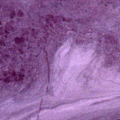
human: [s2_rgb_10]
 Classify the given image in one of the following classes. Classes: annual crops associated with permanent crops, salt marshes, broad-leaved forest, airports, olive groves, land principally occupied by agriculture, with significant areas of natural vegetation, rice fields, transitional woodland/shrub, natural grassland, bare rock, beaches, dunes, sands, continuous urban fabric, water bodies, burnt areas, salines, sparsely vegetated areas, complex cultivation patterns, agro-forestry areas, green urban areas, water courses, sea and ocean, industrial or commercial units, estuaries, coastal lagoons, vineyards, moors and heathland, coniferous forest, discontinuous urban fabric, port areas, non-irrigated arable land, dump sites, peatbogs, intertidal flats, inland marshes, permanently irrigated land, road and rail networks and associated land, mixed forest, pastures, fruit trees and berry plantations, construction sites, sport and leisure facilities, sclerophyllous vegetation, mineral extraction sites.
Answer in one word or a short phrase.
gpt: sea and ocean